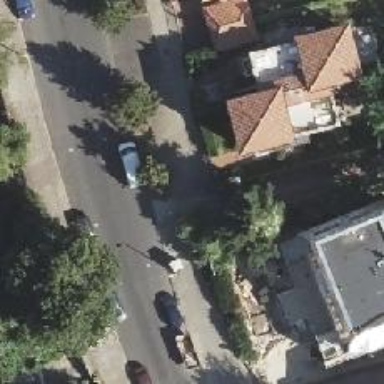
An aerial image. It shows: Paved living street.